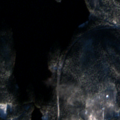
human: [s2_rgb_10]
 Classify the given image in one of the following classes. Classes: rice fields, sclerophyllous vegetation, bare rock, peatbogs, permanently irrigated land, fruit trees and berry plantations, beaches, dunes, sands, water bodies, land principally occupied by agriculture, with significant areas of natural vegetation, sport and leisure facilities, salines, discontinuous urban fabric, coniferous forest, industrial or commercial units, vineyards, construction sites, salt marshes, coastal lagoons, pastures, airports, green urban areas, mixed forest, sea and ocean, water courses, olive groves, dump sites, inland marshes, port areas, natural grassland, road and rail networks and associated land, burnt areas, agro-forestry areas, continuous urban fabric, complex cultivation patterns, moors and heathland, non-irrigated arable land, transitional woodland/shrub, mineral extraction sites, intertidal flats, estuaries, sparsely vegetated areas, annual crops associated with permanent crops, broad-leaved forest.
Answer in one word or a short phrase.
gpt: coniferous forest, mixed forest, water bodies